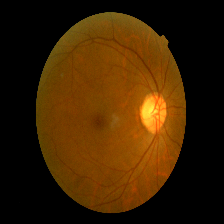
Diabetic retinopathy grade: Mild